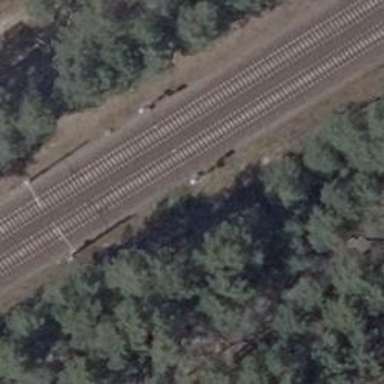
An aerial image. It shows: Railway signal.